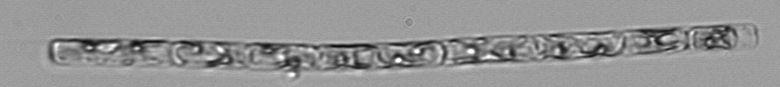
Label: Guinardia_delicatula